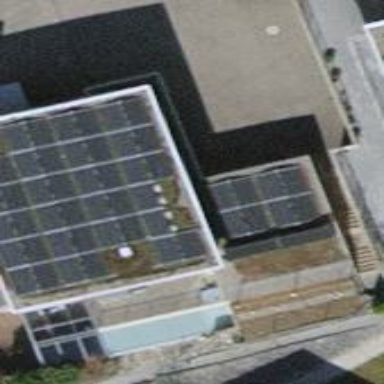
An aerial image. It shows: Solar photovoltaic panel generator.